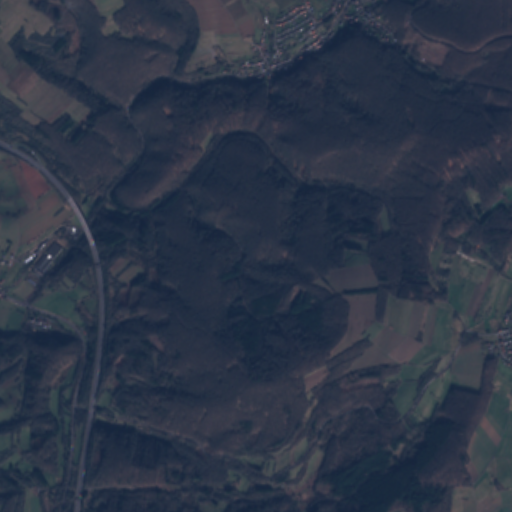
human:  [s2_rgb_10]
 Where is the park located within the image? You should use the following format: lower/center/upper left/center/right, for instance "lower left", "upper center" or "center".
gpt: The park is located in the upper right of the image.
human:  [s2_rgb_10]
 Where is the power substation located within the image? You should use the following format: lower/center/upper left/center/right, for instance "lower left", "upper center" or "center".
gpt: The power substation is located in the lower right of the image.
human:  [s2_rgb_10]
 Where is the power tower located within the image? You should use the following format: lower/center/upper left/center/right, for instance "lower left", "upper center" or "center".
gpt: The power tower is located in the lower left of the image.
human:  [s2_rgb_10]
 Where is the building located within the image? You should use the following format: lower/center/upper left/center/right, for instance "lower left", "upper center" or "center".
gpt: There is no building in the image.